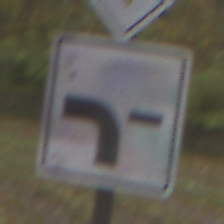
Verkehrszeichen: VerlaufVorfahrtsstrasse6
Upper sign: Vorfahrtsstrasse
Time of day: MorningAfternoon
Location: Outdoor (Nature)
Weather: Overcast
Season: Autumn
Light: Natural